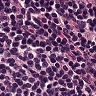
Metastatic tissue present: no